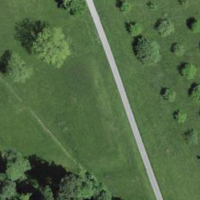
EUNIS habitat code: 24
Species observed at this site:
Cardamine pratensis